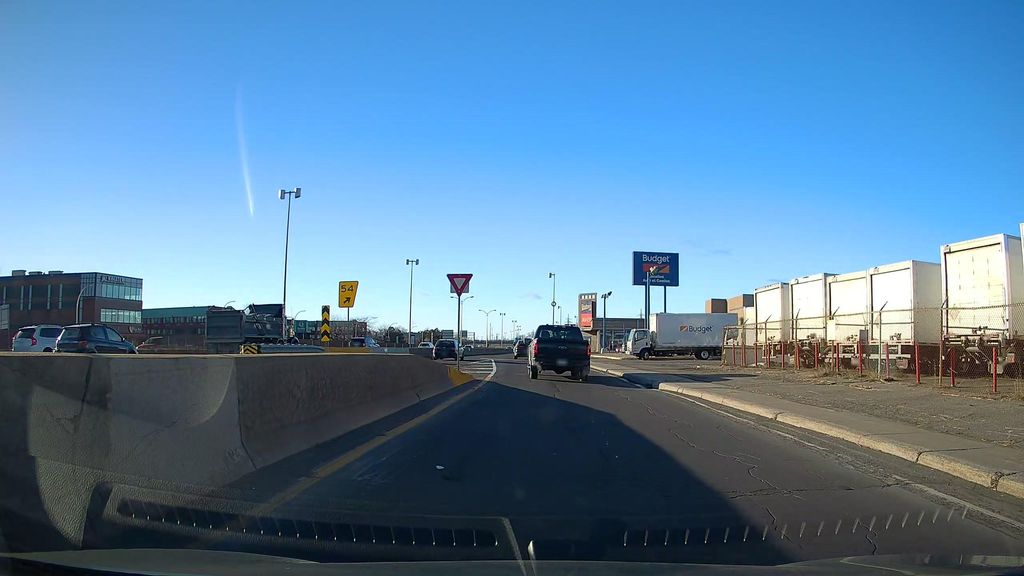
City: montreal